Aerial crown-view tile of a tropical tree (Barro Colorado Island, Panama), acquired 20240918:
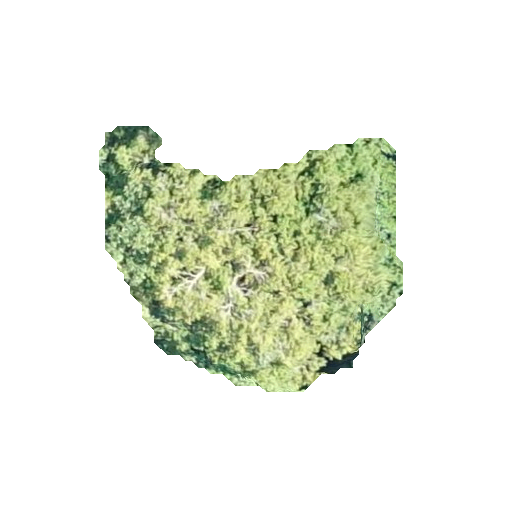
Species: Pouteria stipitata
GBIF accepted scientific name: Pouteria stipitata
Crown area: 90.13 m²